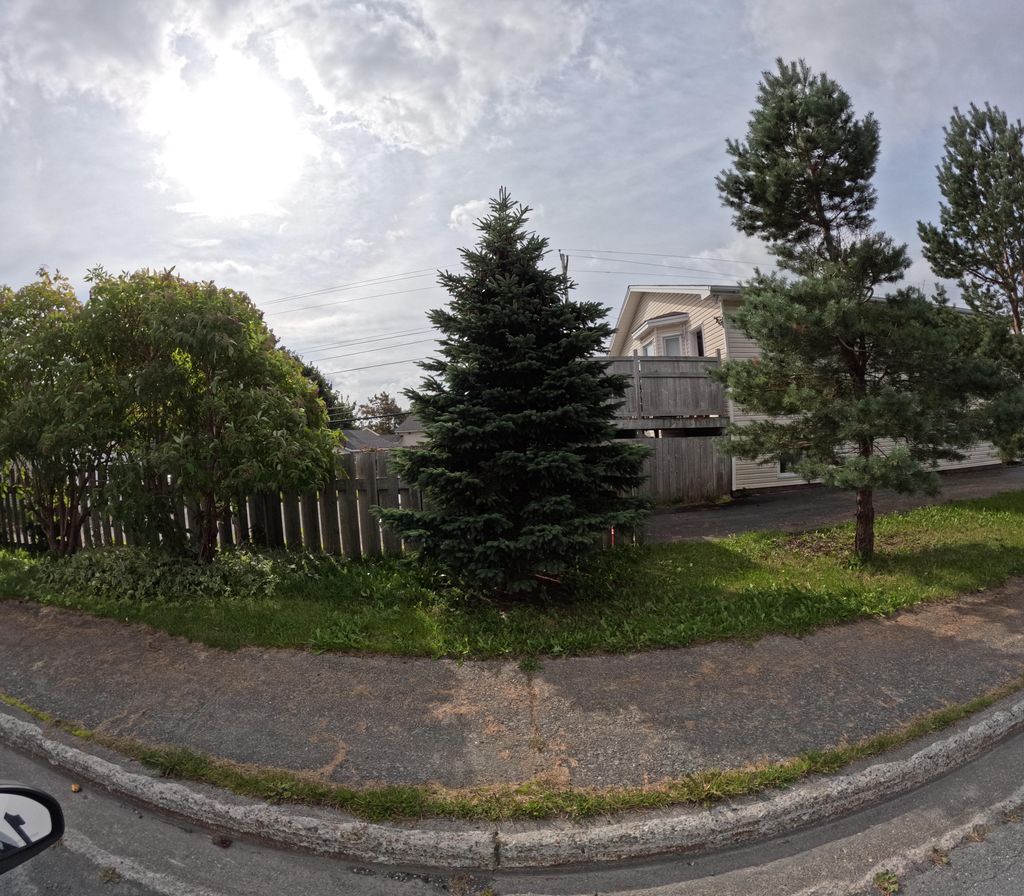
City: st_johns